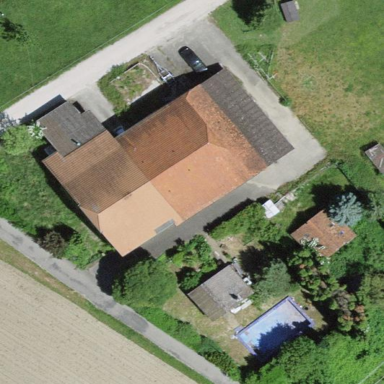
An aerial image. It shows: Farm building.